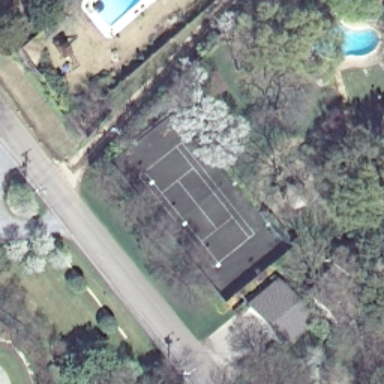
A tennis court with some plants and houses surrounded .